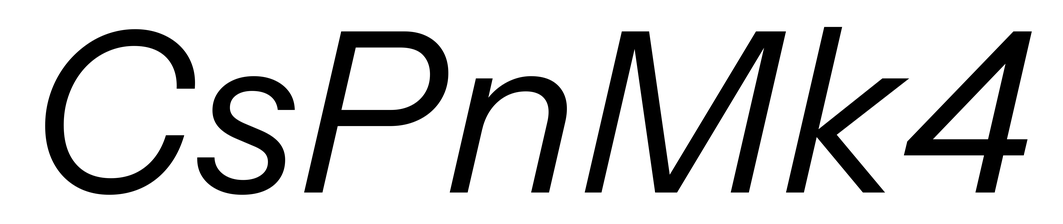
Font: InstrumentSans-Italic_Italic